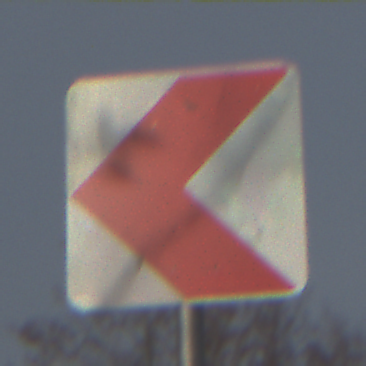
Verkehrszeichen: RichtungstafelnInKurvenKleinRechts
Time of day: MorningAfternoon
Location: Outdoor (Nature)
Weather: PartlyCloudy
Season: NotSpecified
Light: Natural